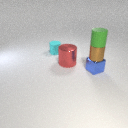
small brown metal cylinder below small green rubber cylinder